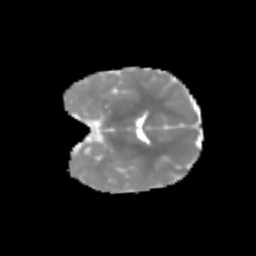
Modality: MD
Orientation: coronal
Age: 5
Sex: female
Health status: healthy